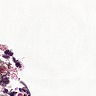
Metastatic tissue present: no